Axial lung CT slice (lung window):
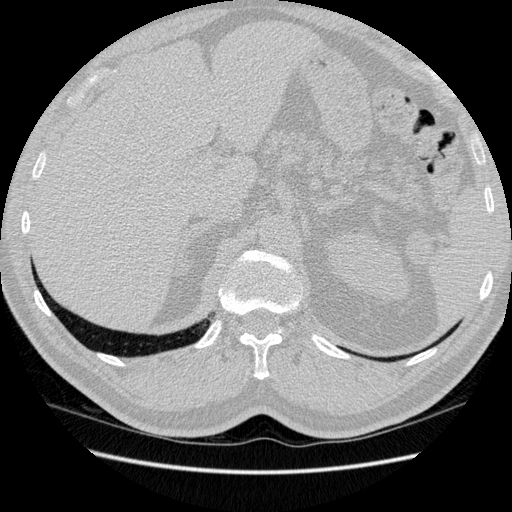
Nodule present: no